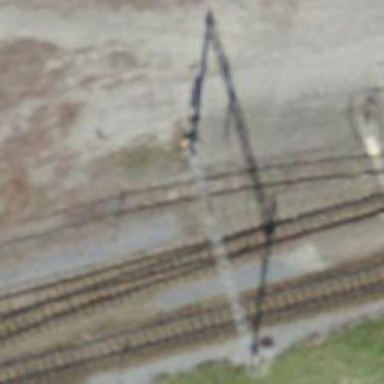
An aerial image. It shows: Narrow gauge railway with electrified contact lines.